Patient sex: M
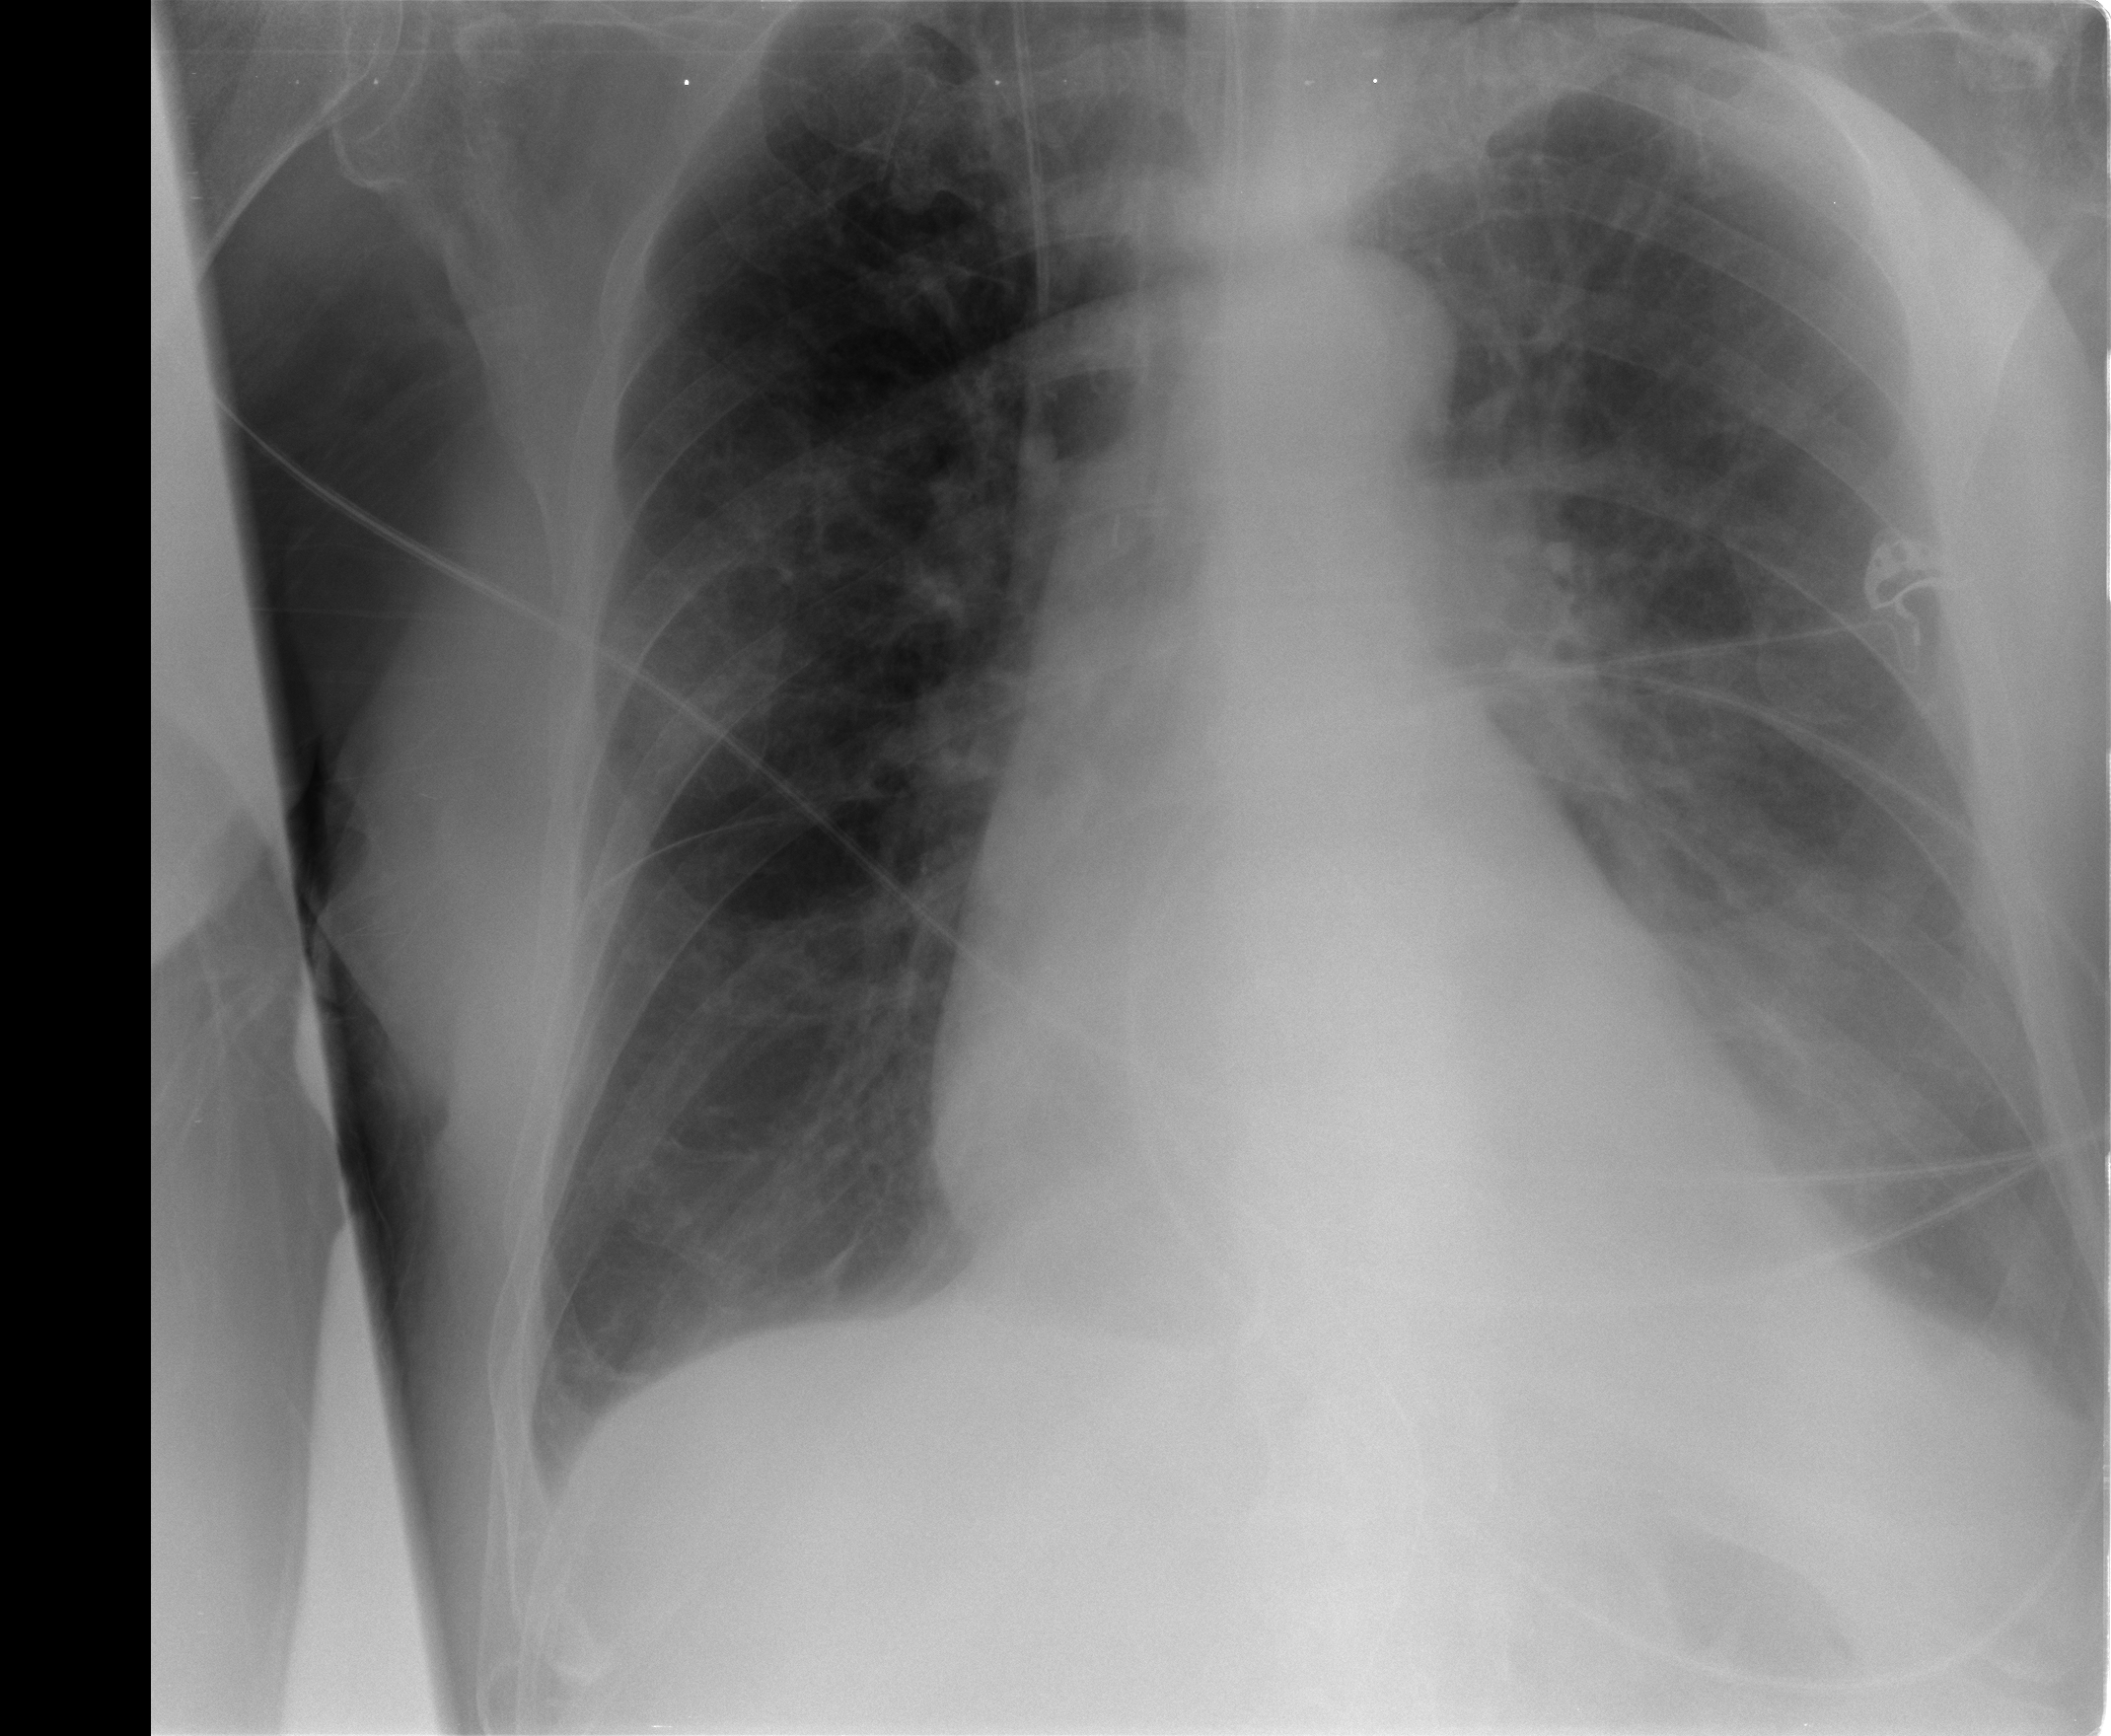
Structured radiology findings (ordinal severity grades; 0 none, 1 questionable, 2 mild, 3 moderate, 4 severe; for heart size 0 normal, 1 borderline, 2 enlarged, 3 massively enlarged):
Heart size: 2
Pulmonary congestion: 2
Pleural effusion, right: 0
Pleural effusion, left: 2
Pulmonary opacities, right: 2
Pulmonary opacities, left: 0
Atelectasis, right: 0
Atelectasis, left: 2